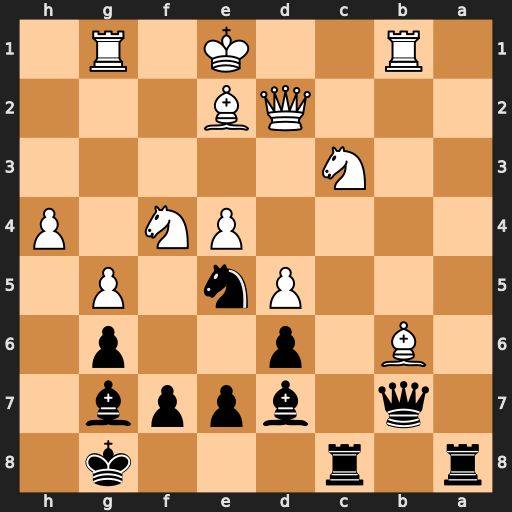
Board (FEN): r1r3k1/1q1bppb1/1B1p2p1/3Pn1P1/4PN1P/2N5/3QB3/1R2K1R1
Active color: b
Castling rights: -
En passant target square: -
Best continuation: Nf3+ Bxf3 Bxc3 Qxc3 Rxc3